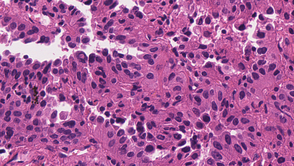
Tumor epithelial tissue: yes
Tumor-associated stroma tissue: yes
Normal tissue: no